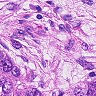
Metastatic tissue present: yes